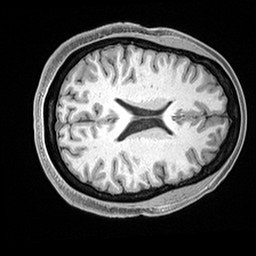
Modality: T1w
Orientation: axial
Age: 46
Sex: female
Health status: healthy
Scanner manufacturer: siemens
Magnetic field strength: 3 T
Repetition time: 2.4 s
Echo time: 0.00217 s